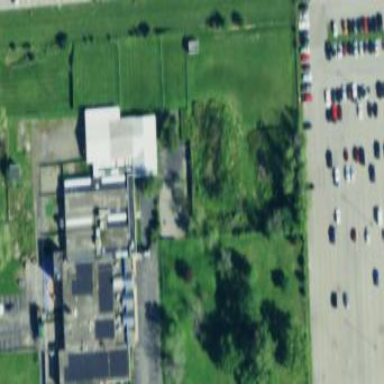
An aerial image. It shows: Animal shelter.